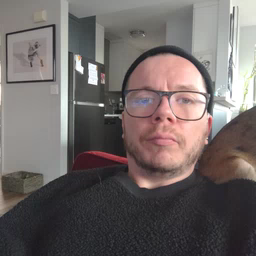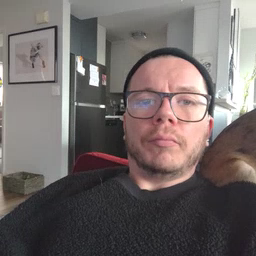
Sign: milk